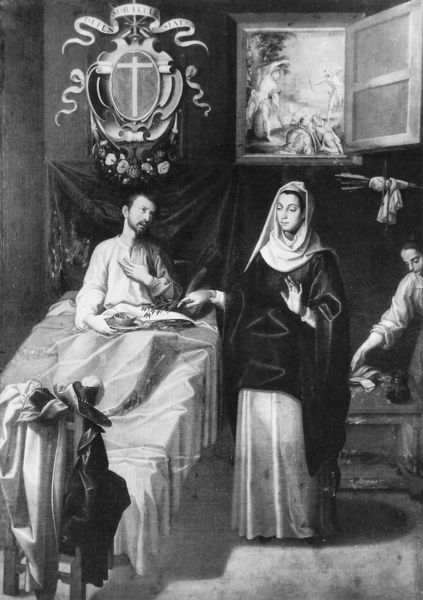
Titel: Hl. Sebastian und hl. Irene
Künstler: Francisco Pacheco
Standort: Alcalá de Guadaira, Krankenhaus (EU - E)
Schlagwörter: baum, dunkel, mann, schatten, weiß, frauen, fenster, frau, grau, licht, schwarz, stuhl, tisch, kleidung, decke, magd, schrift, bett, bettdecke, krank, kreuz, nonne, heilige, suppe, heilung, kräuter, latein, segnúng